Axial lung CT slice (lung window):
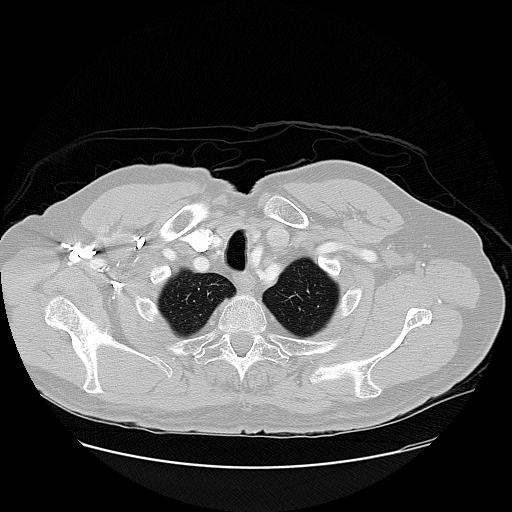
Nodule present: no